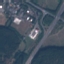
Land use / land cover: Highway